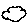
Label: cloud